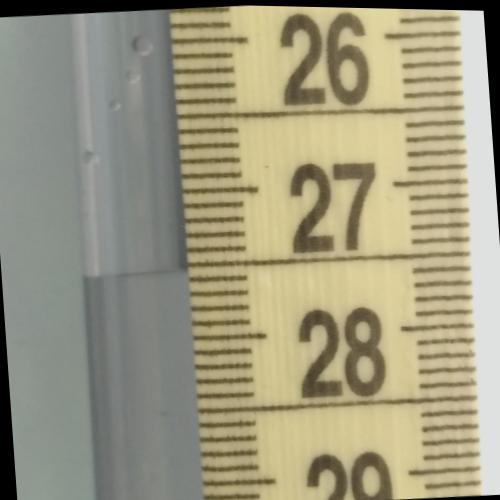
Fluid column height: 27.5 cm